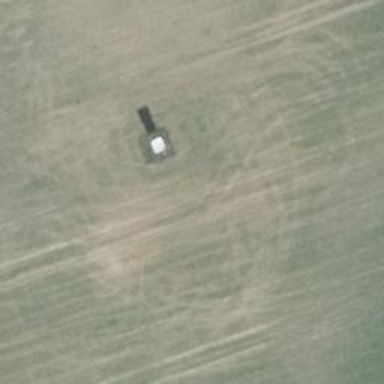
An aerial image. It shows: Hunting stand.